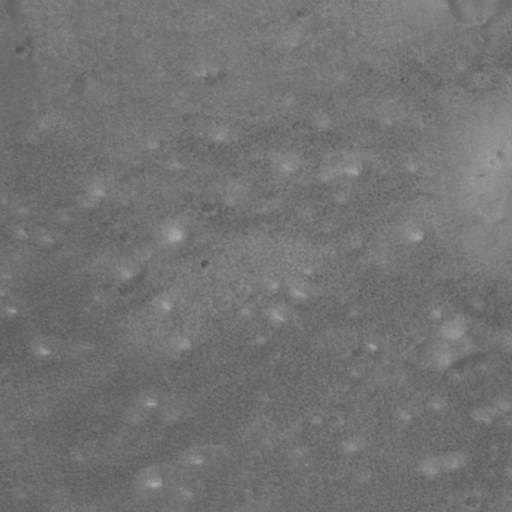
Objects detected: cone, cone